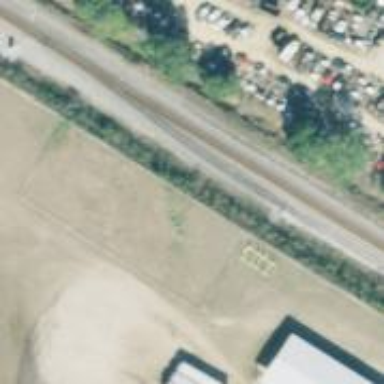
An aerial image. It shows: Railway spur for agricultural freight transportation.